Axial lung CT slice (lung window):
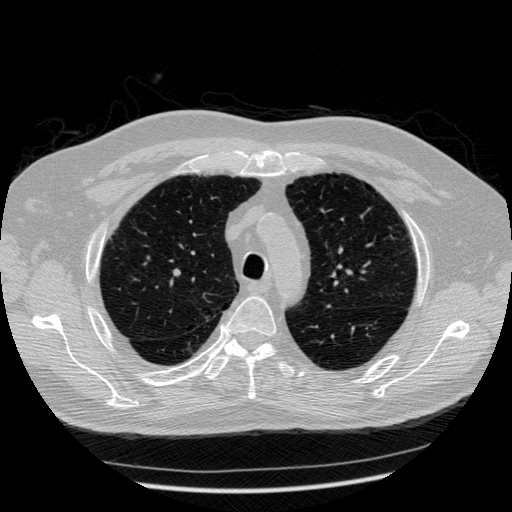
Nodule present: no